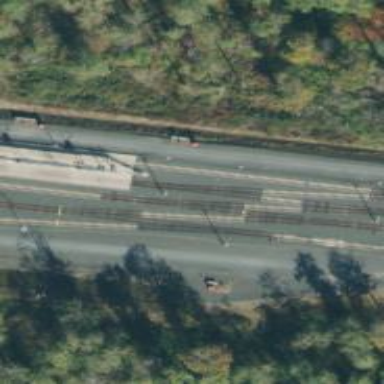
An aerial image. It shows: Rail spur service.